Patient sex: M
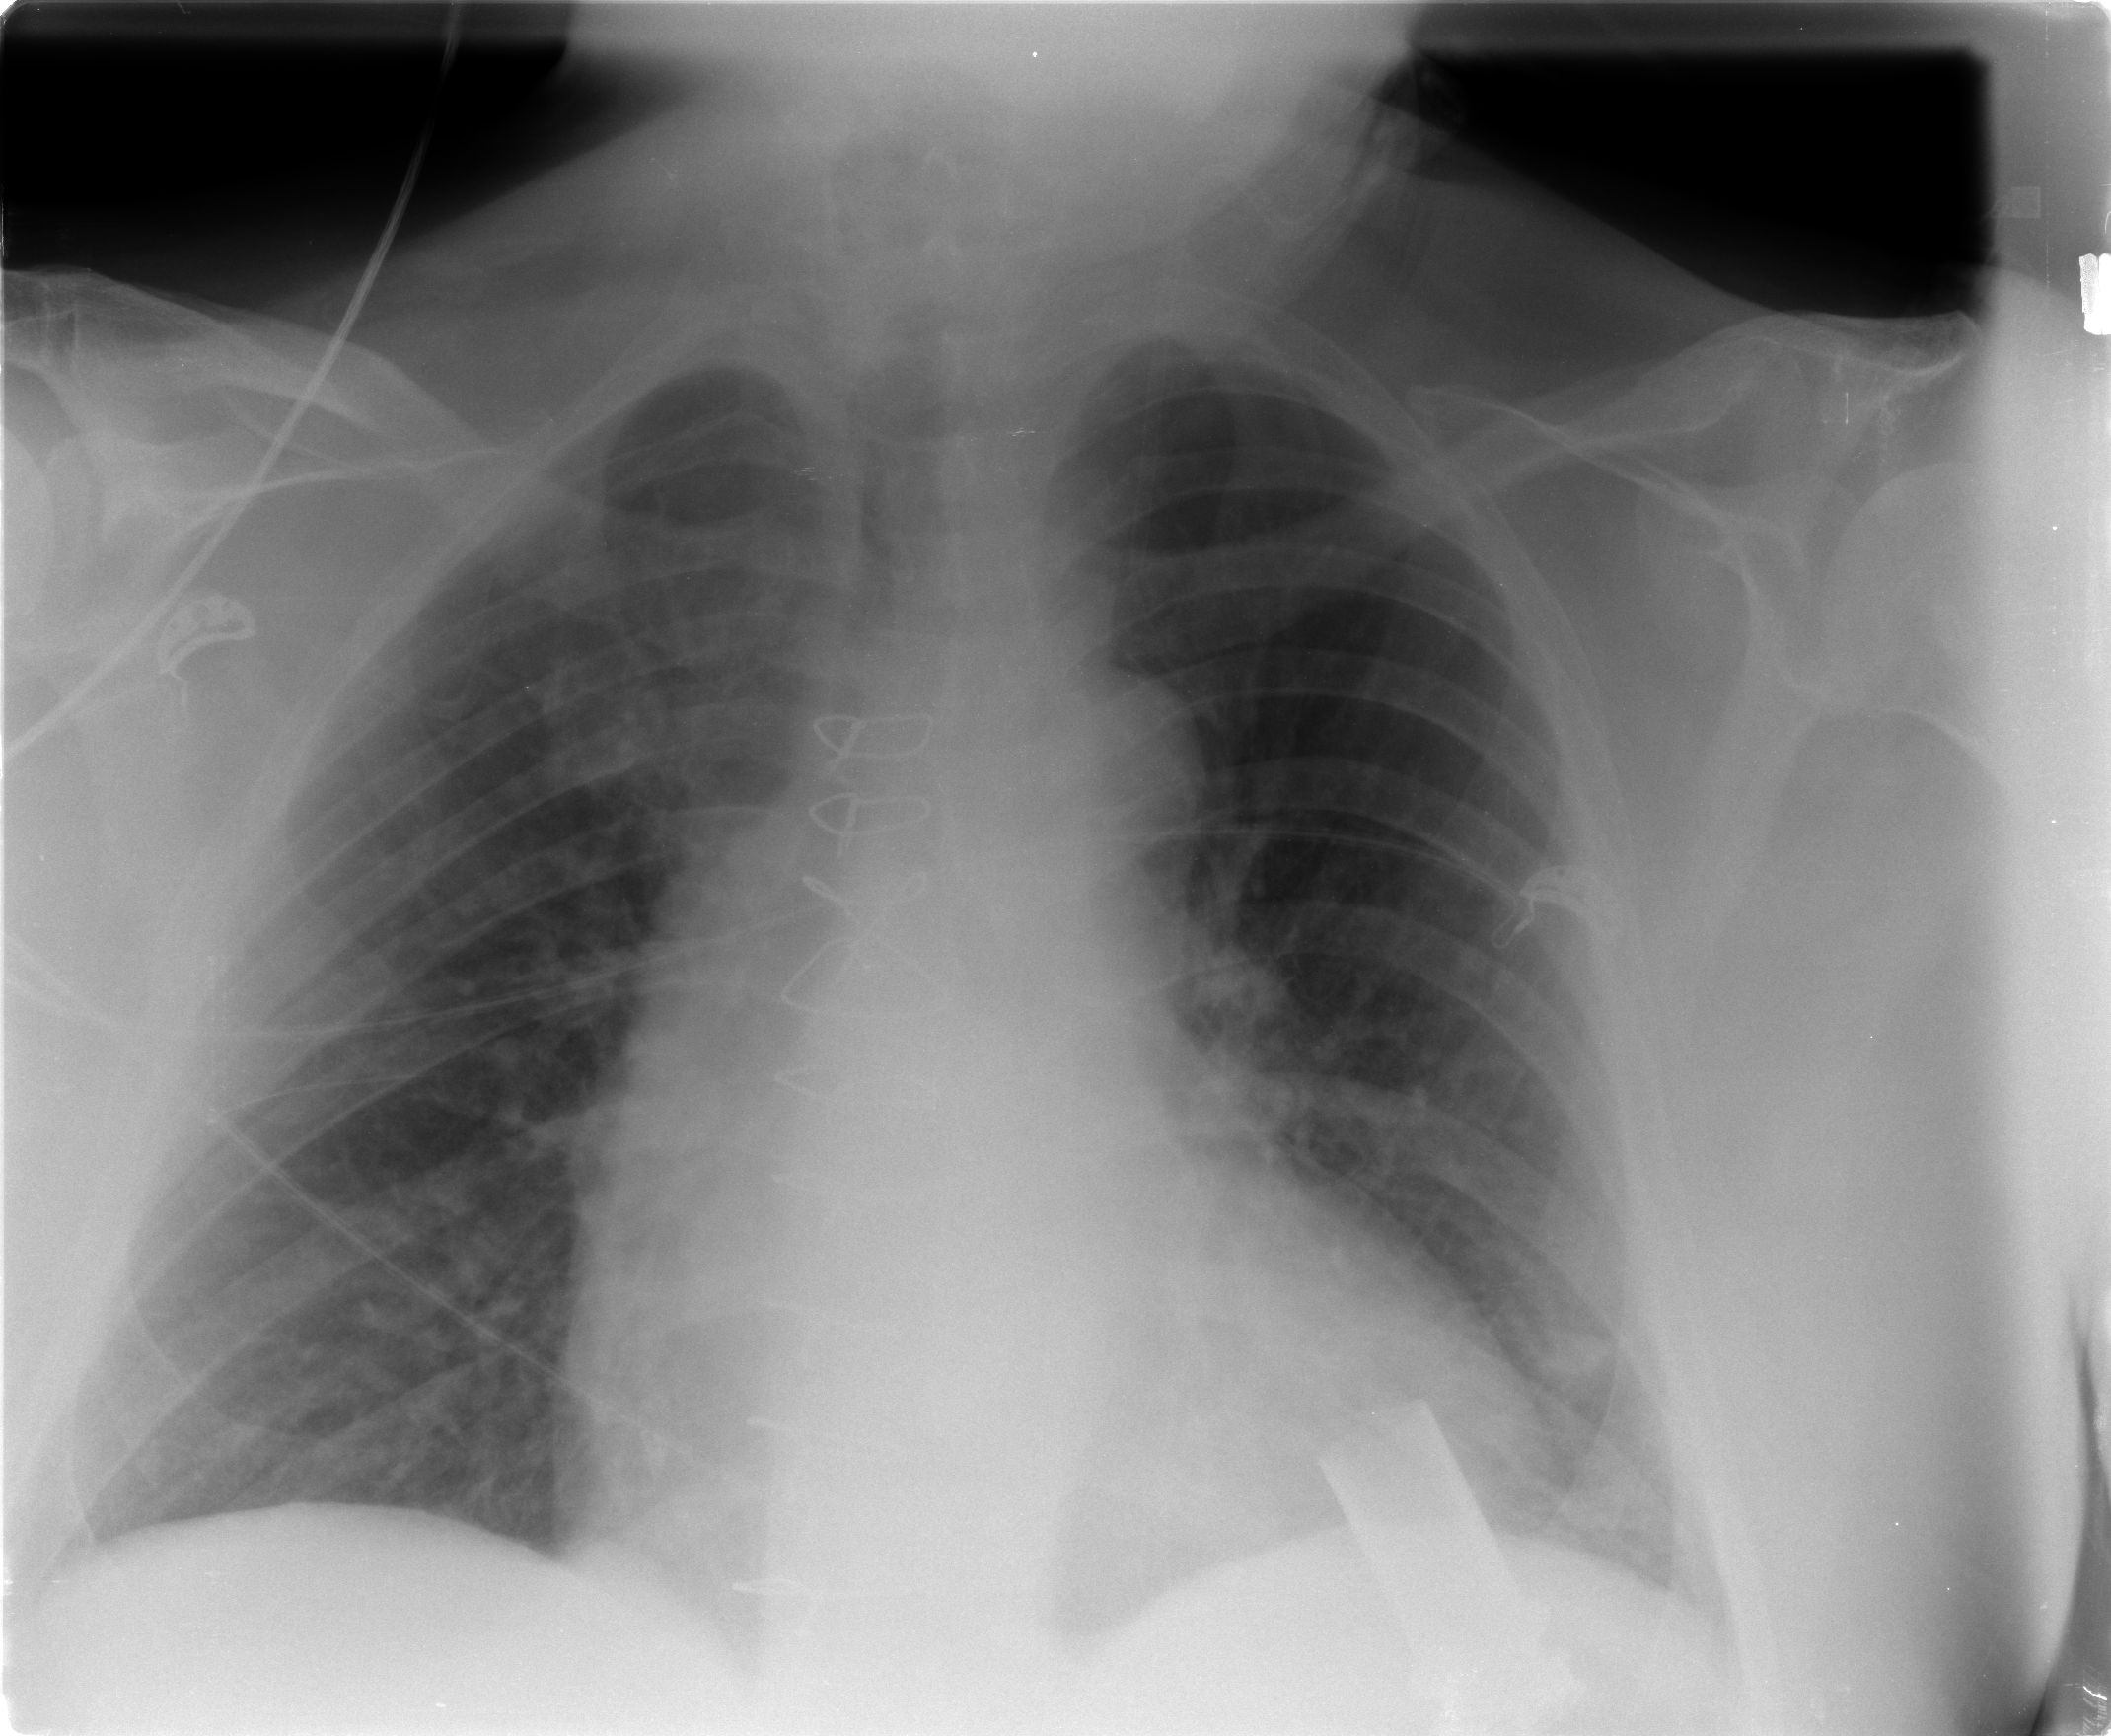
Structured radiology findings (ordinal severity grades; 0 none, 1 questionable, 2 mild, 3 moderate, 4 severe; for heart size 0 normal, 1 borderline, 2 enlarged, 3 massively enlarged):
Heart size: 2
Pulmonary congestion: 3
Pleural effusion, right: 0
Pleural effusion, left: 1
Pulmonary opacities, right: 1
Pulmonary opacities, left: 1
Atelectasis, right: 1
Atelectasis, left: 2